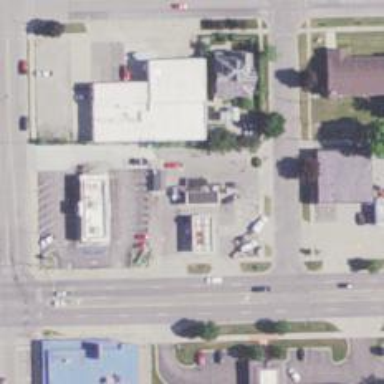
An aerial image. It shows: Convenience shop.